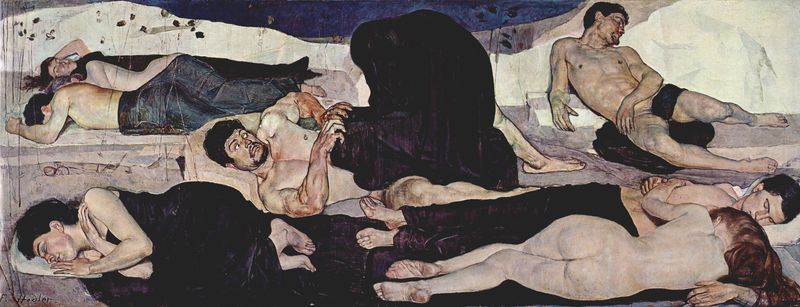
Titel: Die Nacht
Künstler: Ferdinand Hodler
Standort: Bern
Institution: Kunstmuseum
Schlagwörter: akt, blau, blätter, dunkel, felsen, gemälde, gruppe, hand, haut, himmel, körper, mann, nackt, nackter, schatten, schlaf, weiß, akte, bäume, frauen, landschaft, menschen, mädchen, blumen, frau, grau, hell, licht, marmor, männer, nacht, rücken, schwarz, blick, tuch, beige, malerei, symbolismus, bart, wand, arme, augen, gesicht, inkarnat, samt, stein, tod, hände, signatur, öl, erde, morgen, boden, haare, lange haare, realismus, stoff, tücher, decke, paar, pflanze, pflanzen, kontrast, chaos, beine, füße, hintern, rückenansicht, strand, umarmung, liegen, ruhen, schlafen, schlafend, schlafende, position, berge, dünen, fels, arbeiter, figuren, angst, querformat, treppe, treppen, kissen, jugendstil, jeans, realistisch, stufen, laken, nackte, erotik, collage, leuchten, erschrecken, gesäss, bedeckt, jugend, popo, traum, sex, liegende, felsig, brille, hodler, allegorie, orgie, ferdinand, studien, liebespaar, erschreckt, alptraum, wach, müde, verborgen, wien, erschöpft, verschleiert, träumen, erwachsene, lager, geist, avantgarde, dunkelhaarig, paare, schreck, kopfkissen, decken, zudecken, träume, bäumen, ferdinand hodler, zugedeckt, hacker, wacht, händr, laufbandähnlich, wacher, po, schöaf, die schlafenden, sey, kolalge, gruppensex, schweizer maler